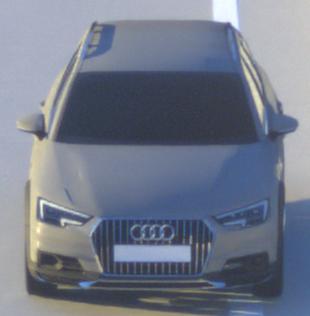
Make: Audi
Model: A4 Allroad 45 TFSI
Detailed model: A4 (B9) allroad
Model produced from: 2019/02
Model produced until: 2019/05
Doors: 5
Color: gray
Road condition: dry road
Daytime: sunrise or sunset
Contrast: medium contrast